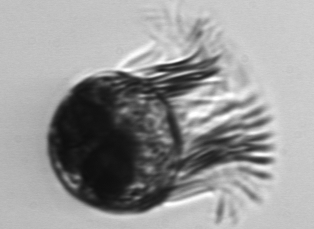
Label: Pelagostrobilidium